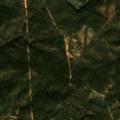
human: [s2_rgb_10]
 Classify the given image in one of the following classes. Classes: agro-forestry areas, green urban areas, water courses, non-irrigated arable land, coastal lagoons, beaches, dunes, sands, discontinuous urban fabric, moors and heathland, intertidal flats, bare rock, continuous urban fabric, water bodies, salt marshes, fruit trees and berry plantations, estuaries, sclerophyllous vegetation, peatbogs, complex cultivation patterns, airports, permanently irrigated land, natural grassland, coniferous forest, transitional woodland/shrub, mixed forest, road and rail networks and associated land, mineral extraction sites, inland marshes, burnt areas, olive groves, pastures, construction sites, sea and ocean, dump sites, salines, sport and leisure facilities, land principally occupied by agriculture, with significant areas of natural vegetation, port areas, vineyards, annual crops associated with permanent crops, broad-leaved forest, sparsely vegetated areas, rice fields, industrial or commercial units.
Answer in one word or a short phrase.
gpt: broad-leaved forest, transitional woodland/shrub